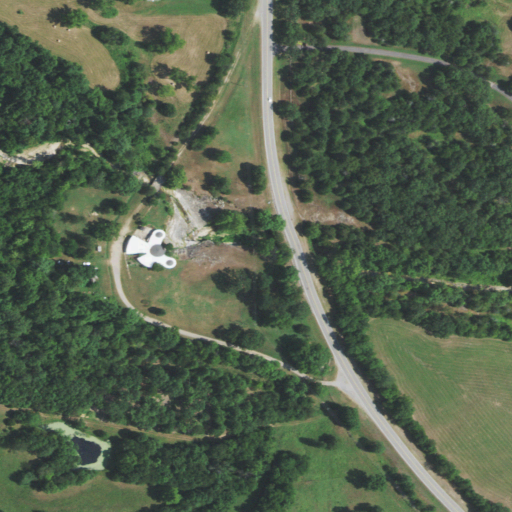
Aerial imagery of valley in Oklahoma named Steely Hollow containing pasture, deciduous forest, mixed forest, low intensity development, open development, and medium intensity development